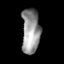
Tissue: skin
Cell type: Fibroblasts
Senescence score: 0.7298
Nuclear area (px): 797
Mean DAPI intensity: 148.1